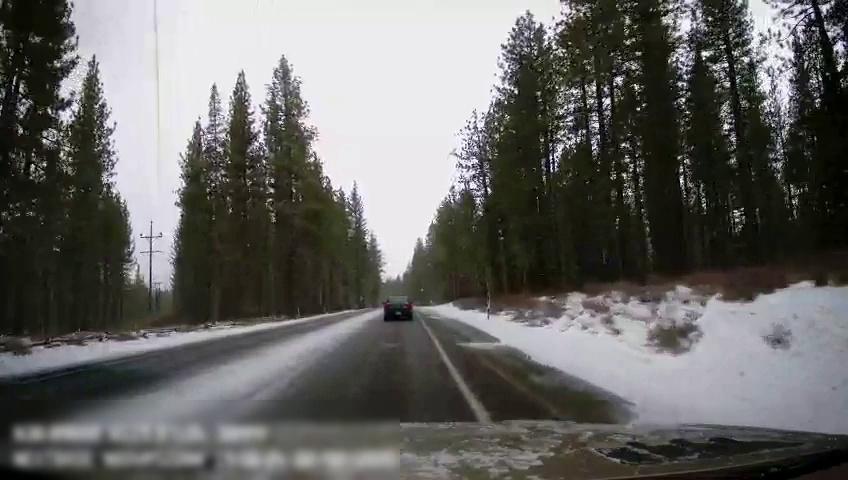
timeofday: Day
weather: Snowy
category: Drivable Space
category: Vehicles | Car
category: Lanes | Current Lane